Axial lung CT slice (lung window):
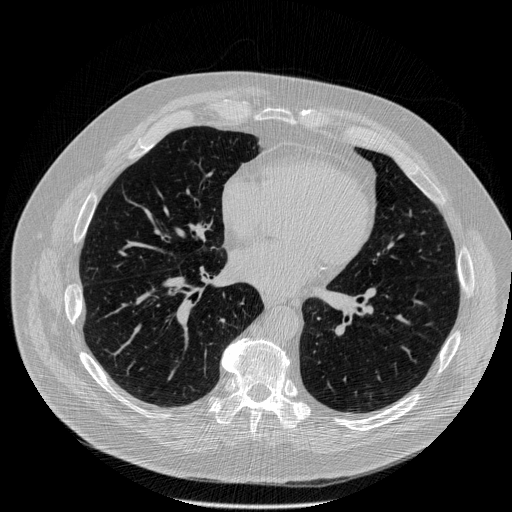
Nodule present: no